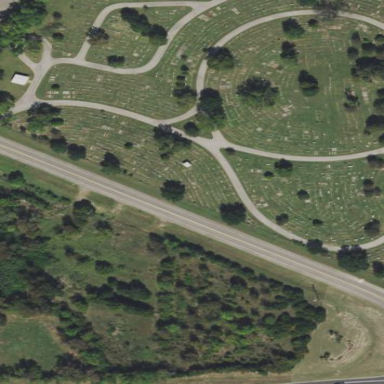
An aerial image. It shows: Cemetery.